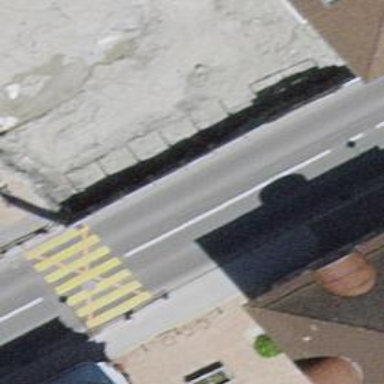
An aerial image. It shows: Uncontrolled zebra crossing on the road.